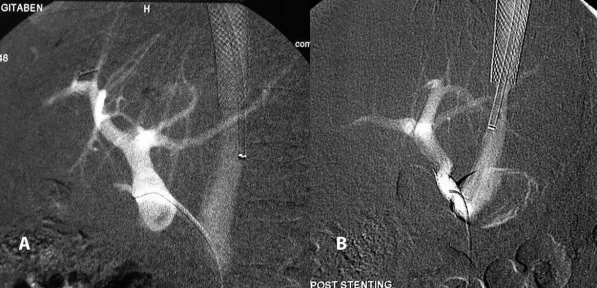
Transfemoral venoplasty A. Pre dilatation of the graft. B. Widened, patent graft post dilatation with stent in situ.
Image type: radiology (ct)